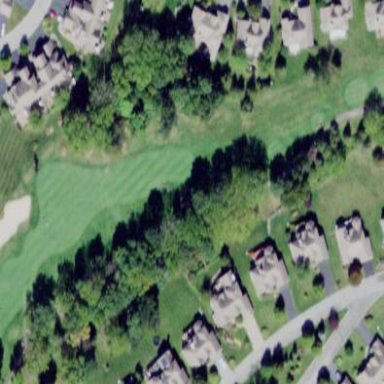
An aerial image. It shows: Area with grass used as rough in golf course.